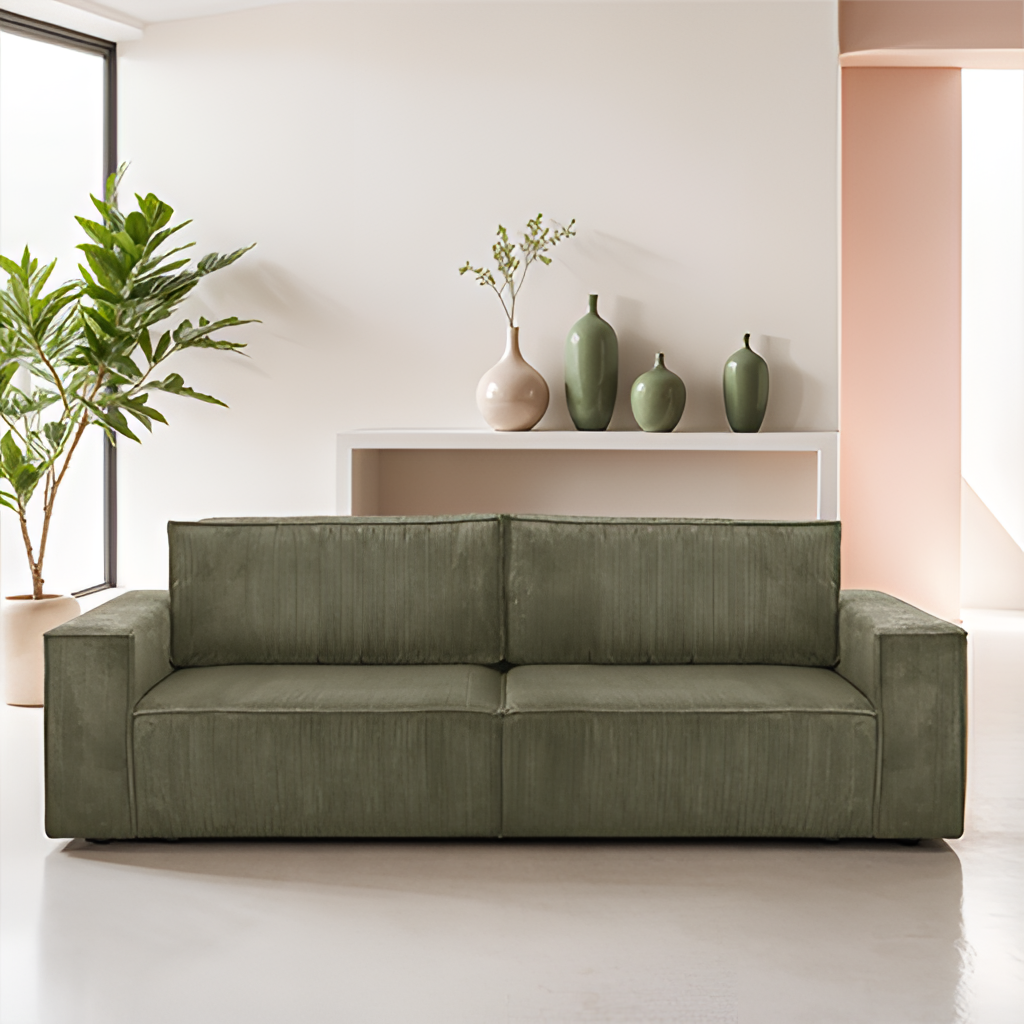
velvet sofa, living room, paint wallpaper, with solid pattern, minimalist, gray concrete flooring, with smooth pattern